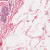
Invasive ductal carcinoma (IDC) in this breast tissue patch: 0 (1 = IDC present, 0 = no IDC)